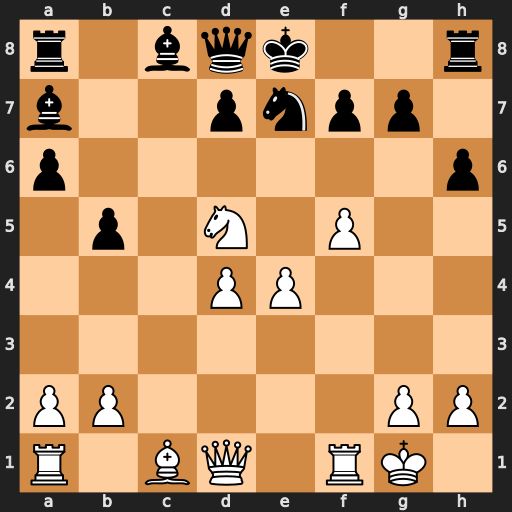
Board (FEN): r1bqk2r/b2pnpp1/p6p/1p1N1P2/3PP3/8/PP4PP/R1BQ1RK1
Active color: w
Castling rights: kq
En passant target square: -
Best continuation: f6 Nxd5 fxg7 Rg8 exd5